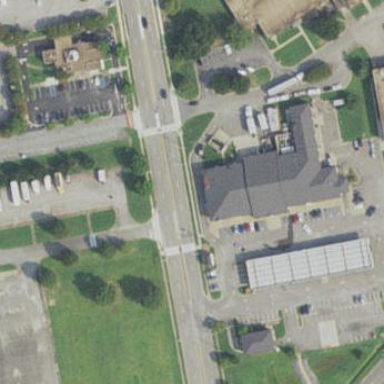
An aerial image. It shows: Convenience store under the retail building.